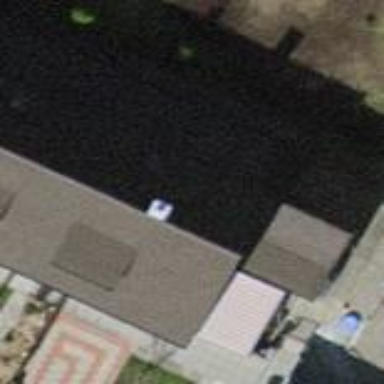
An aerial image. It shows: Building with gabled roof.